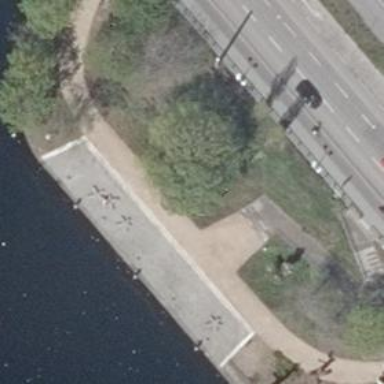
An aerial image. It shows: Pedestrian road made of paving stones and concrete. It seems to be mooring area for cruises.